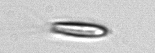
Label: Chrysochromulina